Field crop: maize
Growth stage: 2
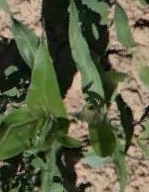
Species: maize